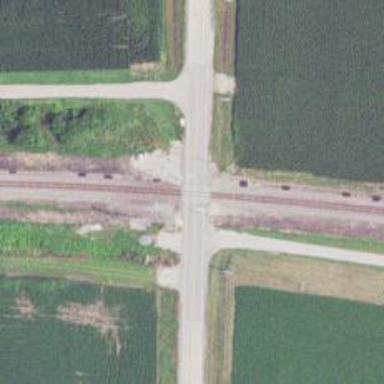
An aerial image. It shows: Level crossing along the railway.